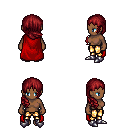
a pixel art fantasy rpg character, female body template, human, dark skin, red cape, gold greaves, brunette right-swept hairstyle, metal boots, four views (front, back, left, right), 2x2 character sprite sheet, small pixel art, hard edges, no anti-aliasing